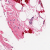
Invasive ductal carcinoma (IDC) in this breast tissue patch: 0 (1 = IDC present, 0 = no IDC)